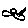
Label: bird